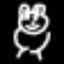
Label: frog